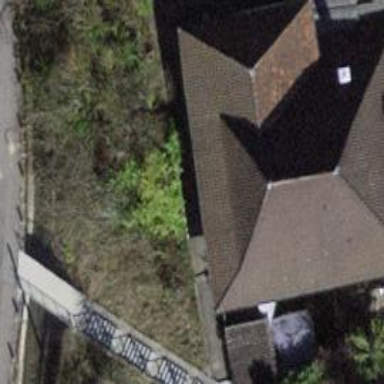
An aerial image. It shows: Building with tile roof.